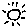
Label: sun